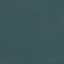
Land use / land cover: SeaLake